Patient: sex M, age 48
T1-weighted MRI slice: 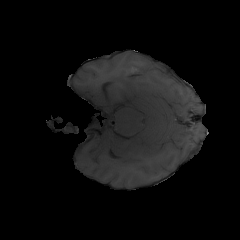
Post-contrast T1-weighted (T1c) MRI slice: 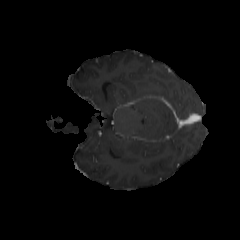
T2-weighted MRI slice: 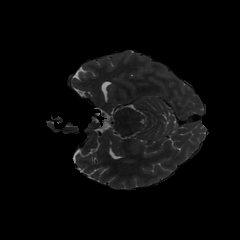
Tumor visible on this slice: no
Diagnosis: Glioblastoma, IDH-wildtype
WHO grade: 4